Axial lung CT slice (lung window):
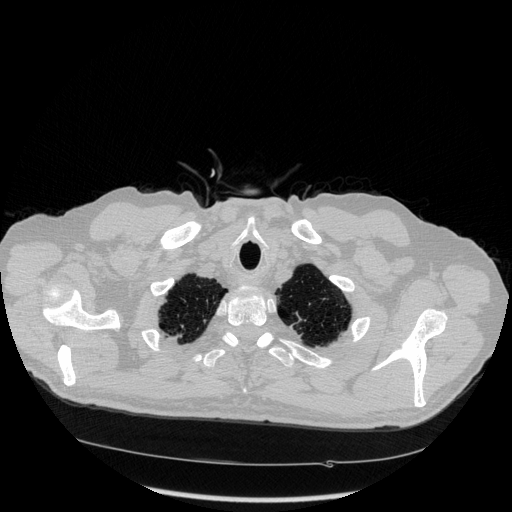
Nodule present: no